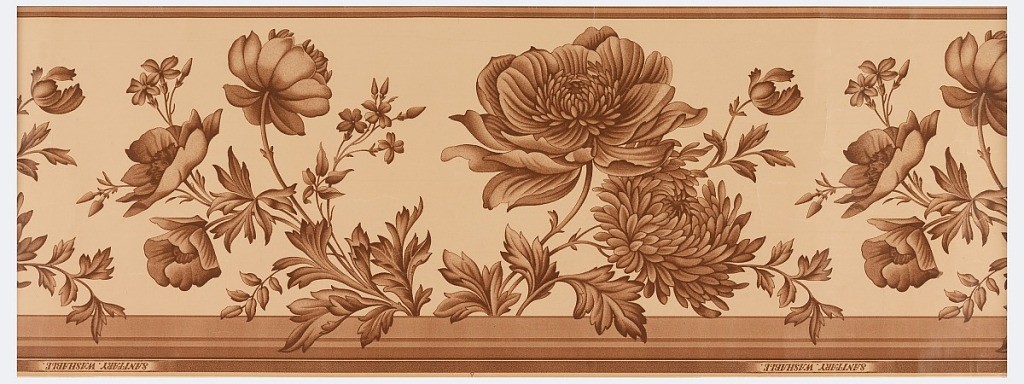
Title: Border
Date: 1872–1900
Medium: Machine-printed in oil colors with engraved copper rollers
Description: Intaglio print or sanitary paper with alternating motifs of flowers on stems, narrow band at top and wider band across bottom. Printed in shades of brown on tan ground.